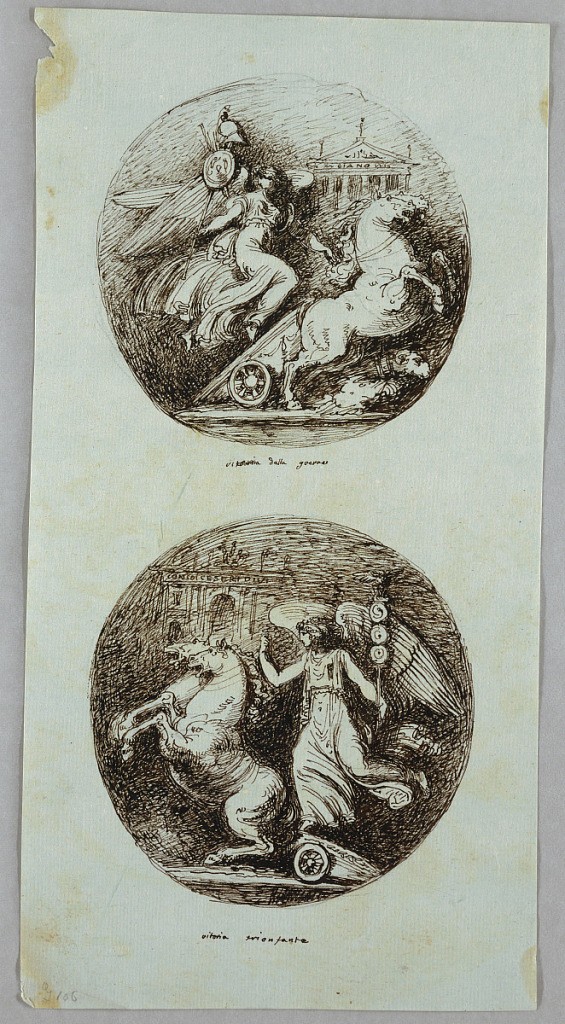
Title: Two Roundels with Victories in Chariots
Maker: Felice Giani, Italian, 1758–1823
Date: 1798–1800
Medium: Pen and brown ink over traces of graphite on light blue paper
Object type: Drawing
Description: Chariot of Victory holding trophy is directed toward right. Janus temple shown at temple shown in background. At bottom chariot holding Victory and roman symbol directed toward left. Triumphal arch dedicated toward Caesar shown in background.